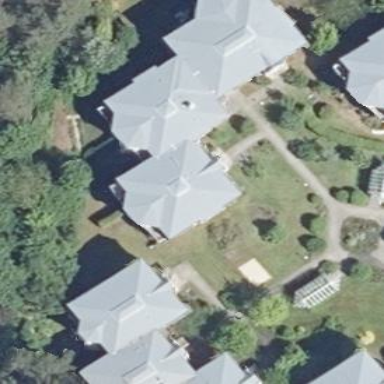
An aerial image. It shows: White apartments building with pyramidal metal roof in gray color.